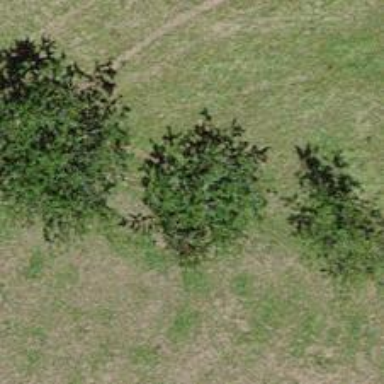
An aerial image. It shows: Single tag "natural: tree."